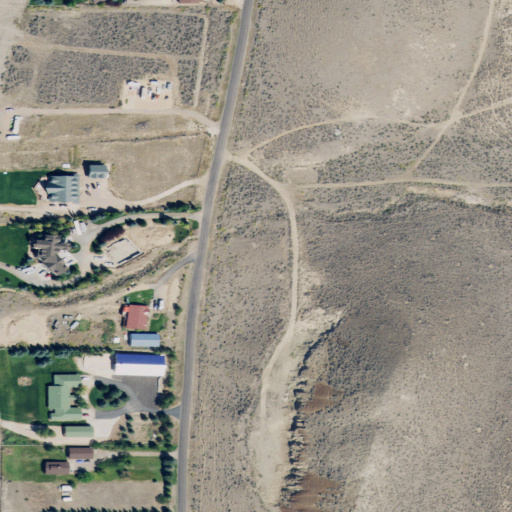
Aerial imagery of valley in Idaho named Peterson Hollow containing shrub, open development, low intensity development, medium intensity development, and high intensity development